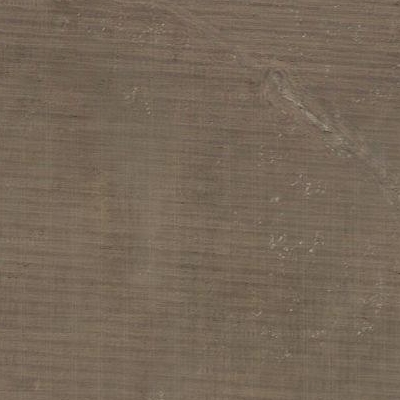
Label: bField